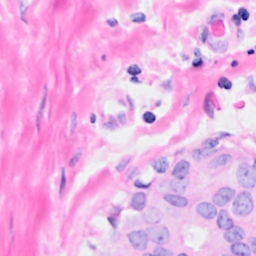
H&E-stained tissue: Breast